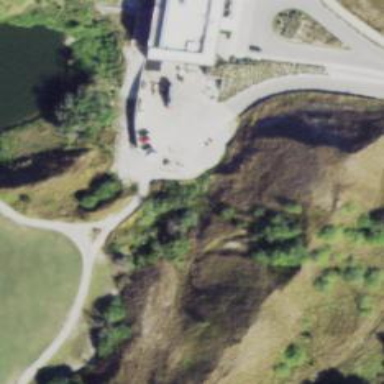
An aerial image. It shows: Path for both roads and golfers.